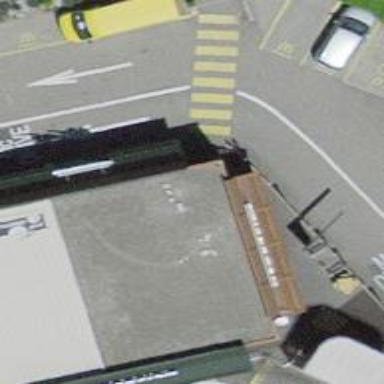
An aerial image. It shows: Fast food establishment.